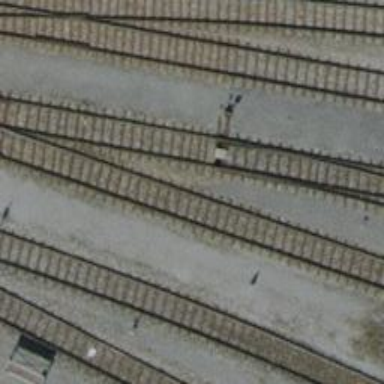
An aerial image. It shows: Single track railway in yard.